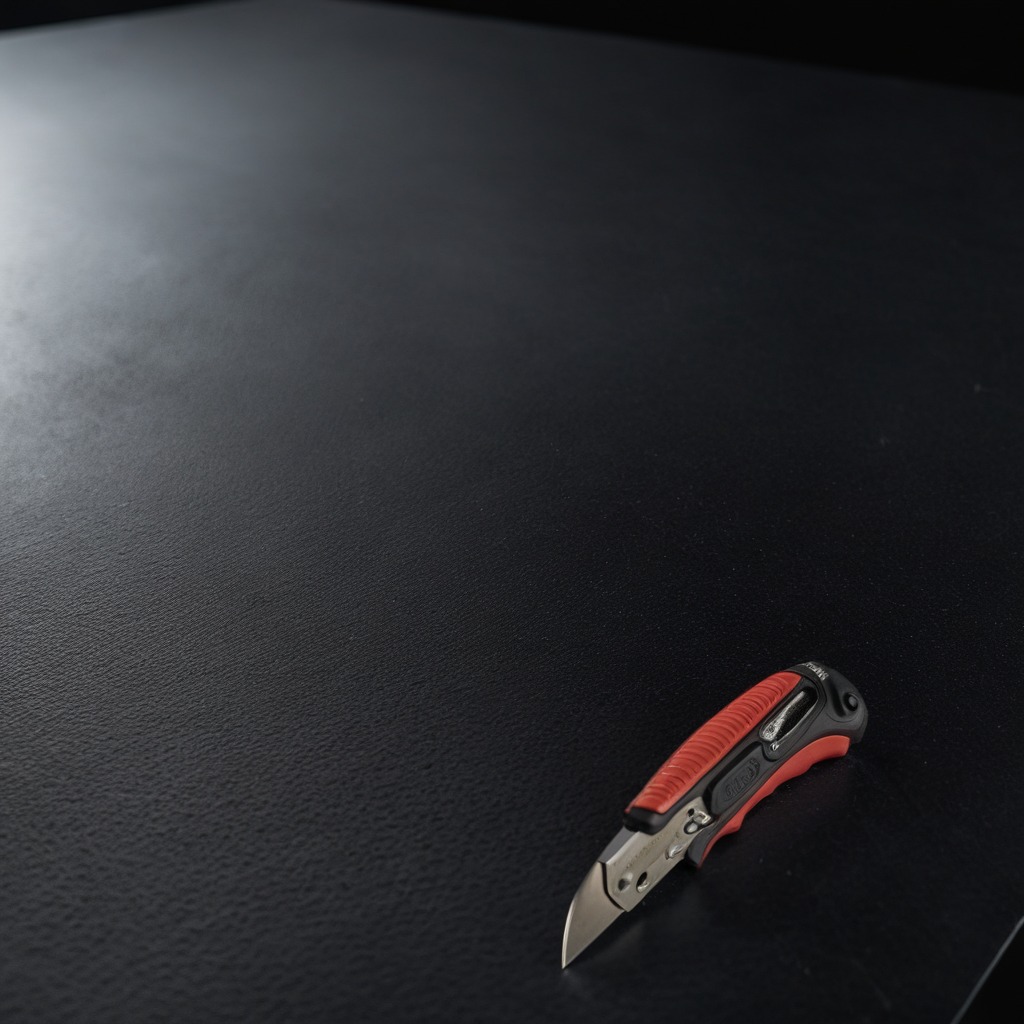
A utility knife is lying on the clean granite tabletop.